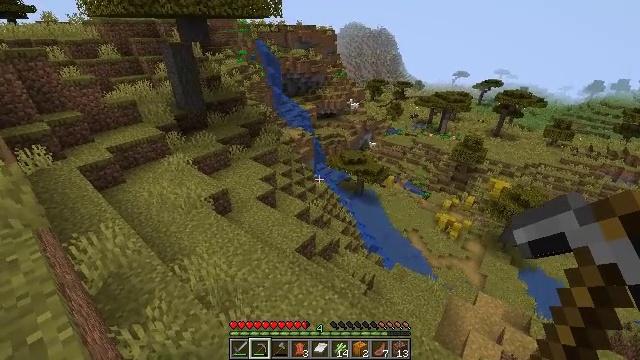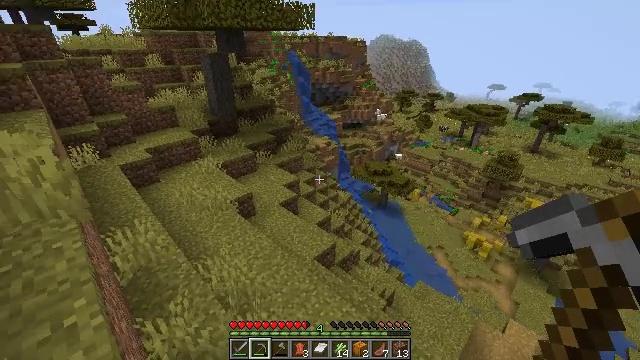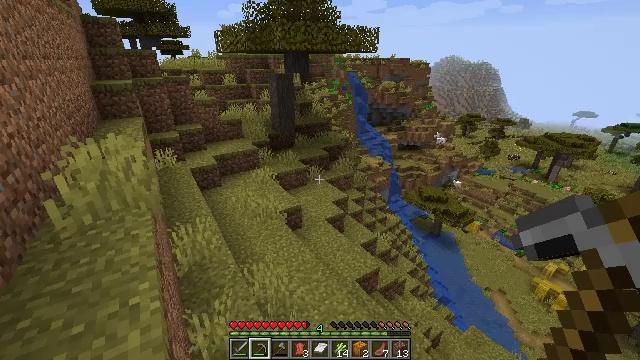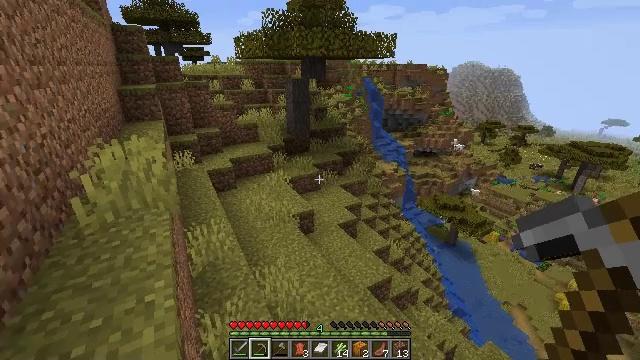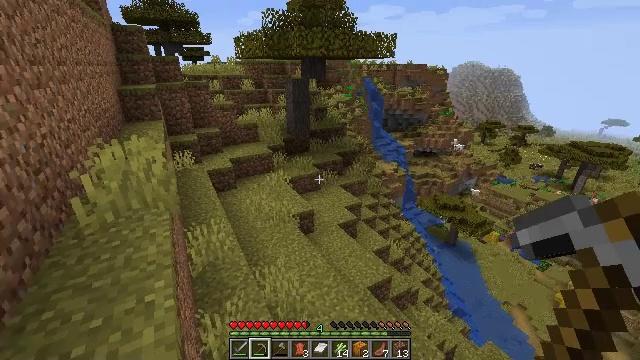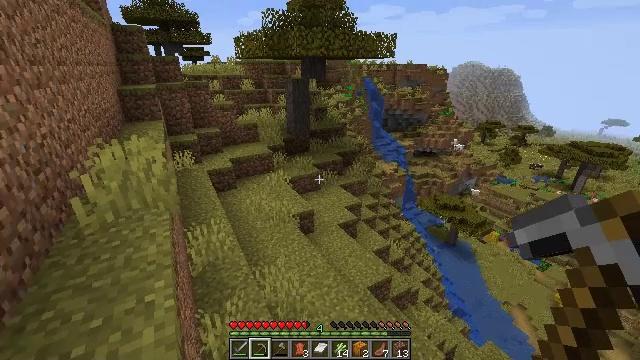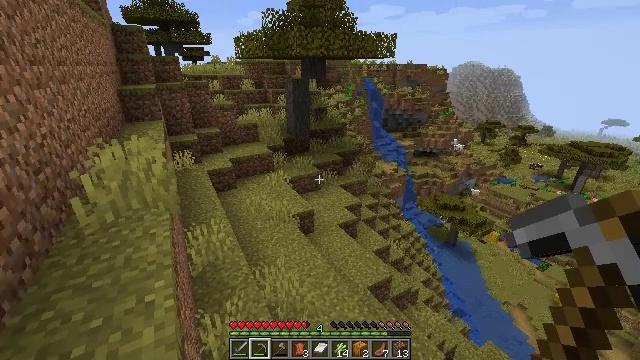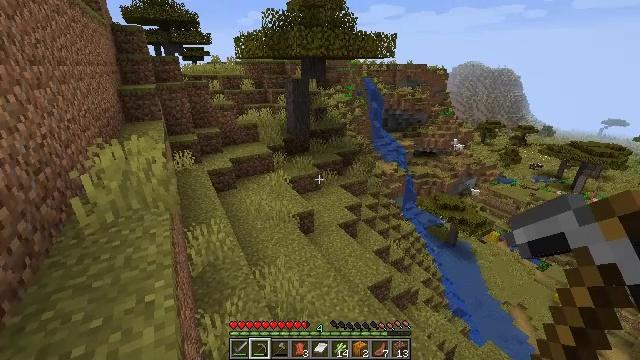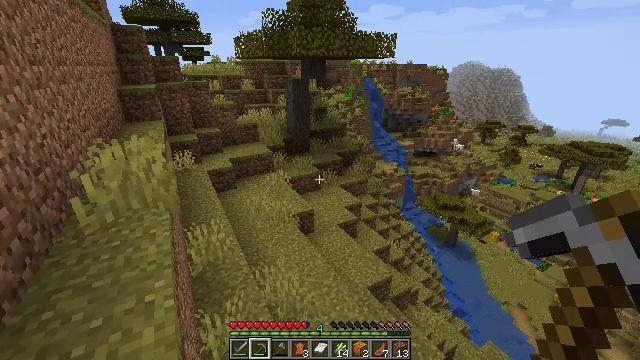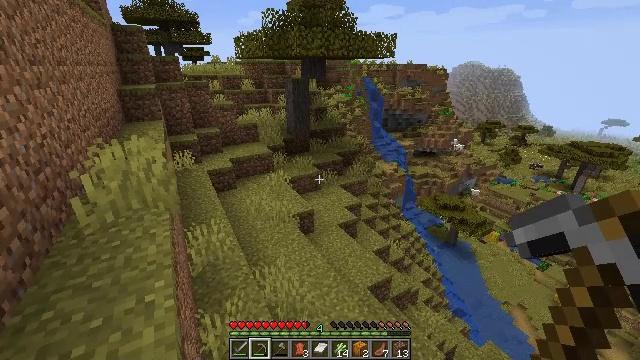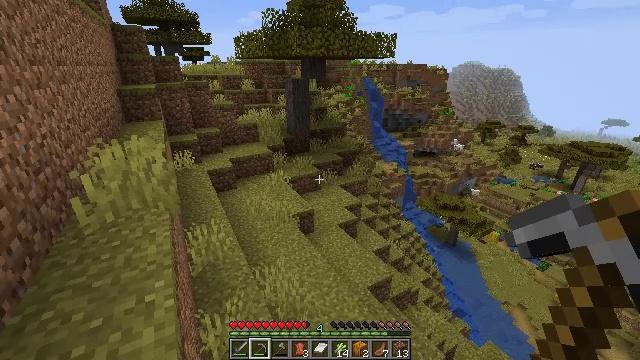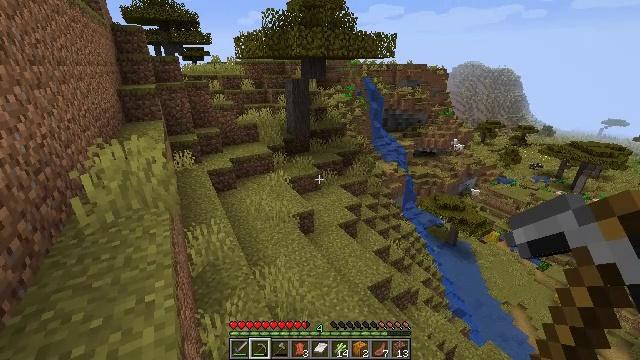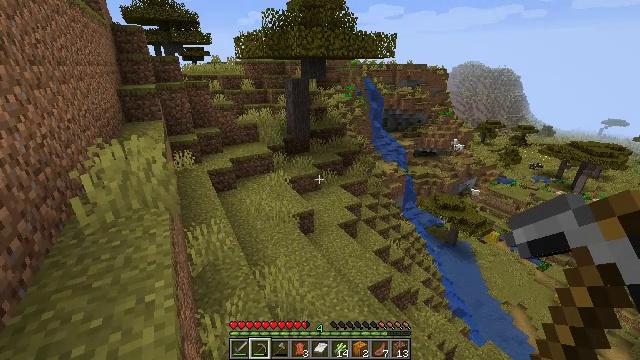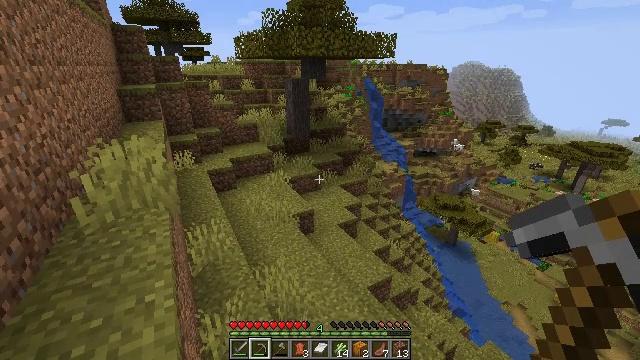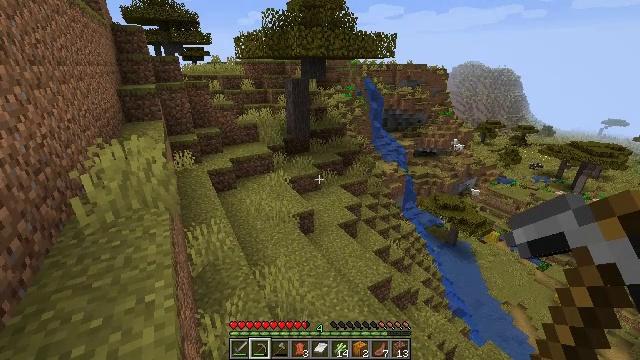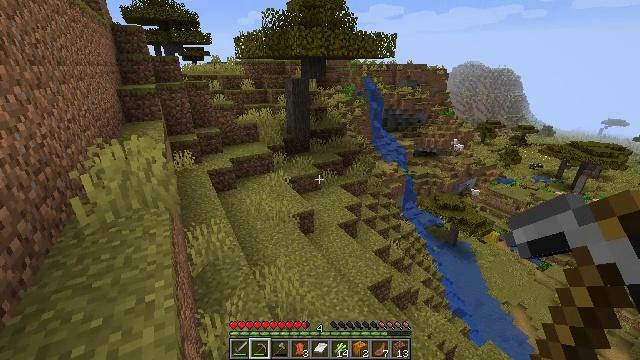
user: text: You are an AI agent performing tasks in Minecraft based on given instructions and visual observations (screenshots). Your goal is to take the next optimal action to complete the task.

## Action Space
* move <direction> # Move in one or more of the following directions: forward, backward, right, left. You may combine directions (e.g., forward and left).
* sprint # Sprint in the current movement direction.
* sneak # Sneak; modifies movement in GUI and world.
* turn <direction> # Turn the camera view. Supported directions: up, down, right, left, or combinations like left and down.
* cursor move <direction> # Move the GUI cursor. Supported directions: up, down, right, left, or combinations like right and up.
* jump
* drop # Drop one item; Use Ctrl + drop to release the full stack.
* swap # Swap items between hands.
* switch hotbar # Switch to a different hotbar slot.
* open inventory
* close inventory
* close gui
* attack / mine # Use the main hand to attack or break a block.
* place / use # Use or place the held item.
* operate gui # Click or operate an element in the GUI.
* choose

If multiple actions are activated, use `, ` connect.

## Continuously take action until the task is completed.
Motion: motion action
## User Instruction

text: Collect a hay block for crafting.
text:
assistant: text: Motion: turn left and up
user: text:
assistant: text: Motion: turn left and up
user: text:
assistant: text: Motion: turn left and up
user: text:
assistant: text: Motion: no_op
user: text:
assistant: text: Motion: no_op
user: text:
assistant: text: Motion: no_op
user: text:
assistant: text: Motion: no_op
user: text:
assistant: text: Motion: no_op
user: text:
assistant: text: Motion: no_op
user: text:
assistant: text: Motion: no_op
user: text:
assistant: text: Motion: no_op
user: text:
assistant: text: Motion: no_op
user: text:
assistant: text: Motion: no_op
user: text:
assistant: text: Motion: no_op
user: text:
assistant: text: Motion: no_op
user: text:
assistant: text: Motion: no_op
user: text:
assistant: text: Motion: no_op
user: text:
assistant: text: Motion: no_op
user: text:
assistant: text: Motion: no_op
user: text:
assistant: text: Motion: no_op
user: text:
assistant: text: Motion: no_op
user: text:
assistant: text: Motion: no_op
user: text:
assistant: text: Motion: no_op
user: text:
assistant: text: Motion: no_op
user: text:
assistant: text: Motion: no_op
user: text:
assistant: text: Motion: no_op
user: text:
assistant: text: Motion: no_op
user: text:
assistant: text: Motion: no_op
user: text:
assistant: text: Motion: no_op
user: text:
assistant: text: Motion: no_op